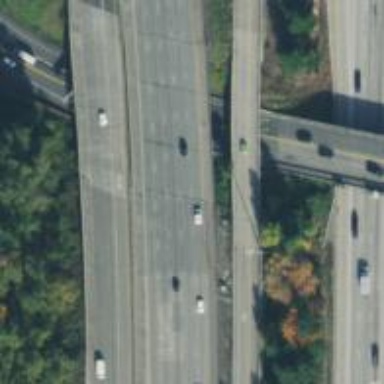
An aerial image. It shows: Bridge over motorway.